Interaction volume radius: 5 \u00c5
Interaction volume height: 50 \u00c5
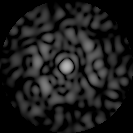
Disorder parameter: 0.8291